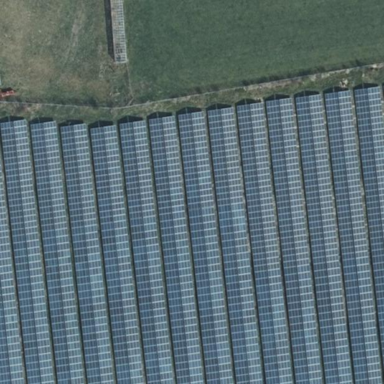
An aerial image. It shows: Solar power generator.